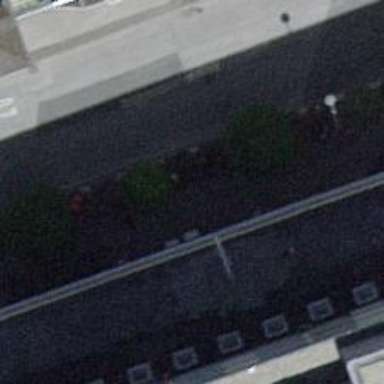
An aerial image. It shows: Bicycle parking area with stands.